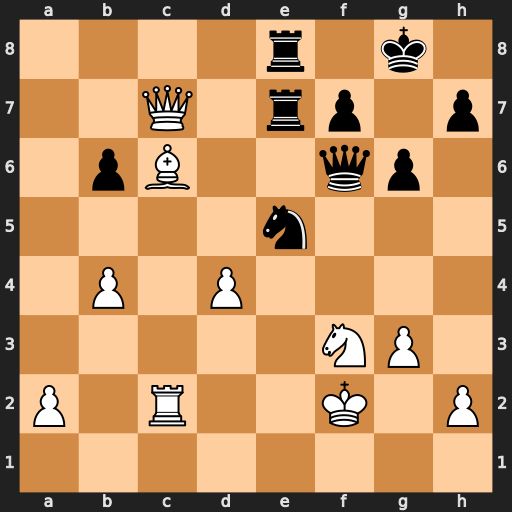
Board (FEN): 4r1k1/2Q1rp1p/1pB2qp1/4n3/1P1P4/5NP1/P1R2K1P/8
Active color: w
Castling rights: -
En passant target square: -
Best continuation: dxe5 Qf5 Bxe8 Rxc7 Rxc7